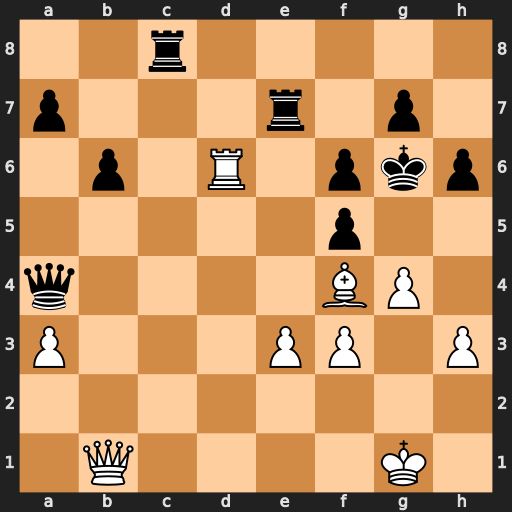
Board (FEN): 2r5/p3r1p1/1p1R1pkp/5p2/q4BP1/P3PP1P/8/1Q4K1
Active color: w
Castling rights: -
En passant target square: -
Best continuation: Qxf5+ Kf7 Qxc8